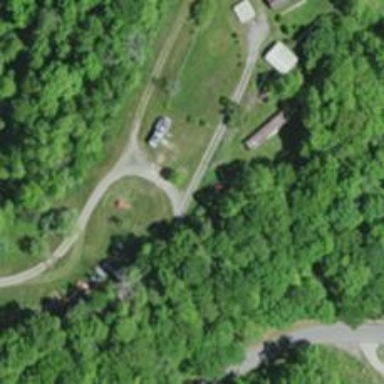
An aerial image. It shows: Driveway.